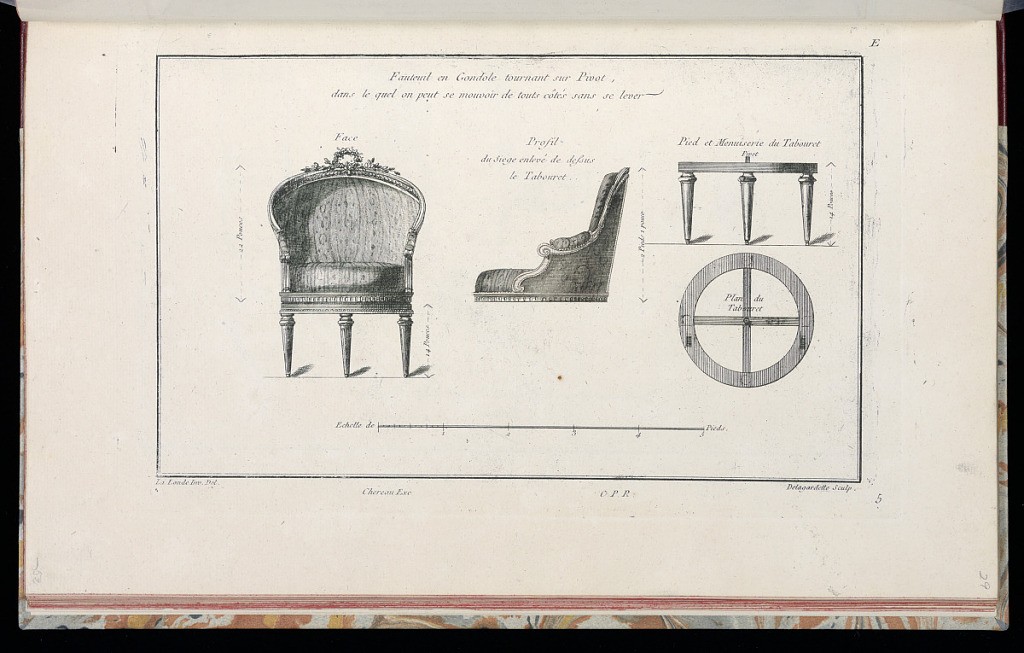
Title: Fauteuil en Gondole tournant sur Pivot
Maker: Richard de Lalonde, French, active 1780–96
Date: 1775-1788
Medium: Etching on off-white laid paper
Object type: Print
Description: Design for an armchair that can swivel on its base. The chair is covered in a striped and patterned textile and is decorated with carved ornament motifs including interlocking piastre, a wreath with laurel branches, fluting, and bead course. The plate is signed and numbered.